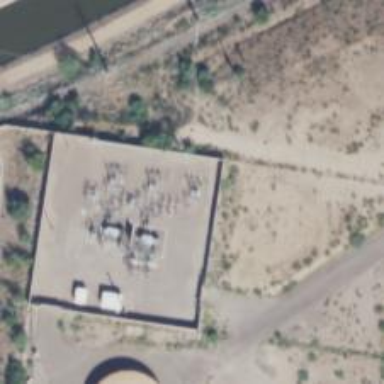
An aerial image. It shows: Switch used for power control.